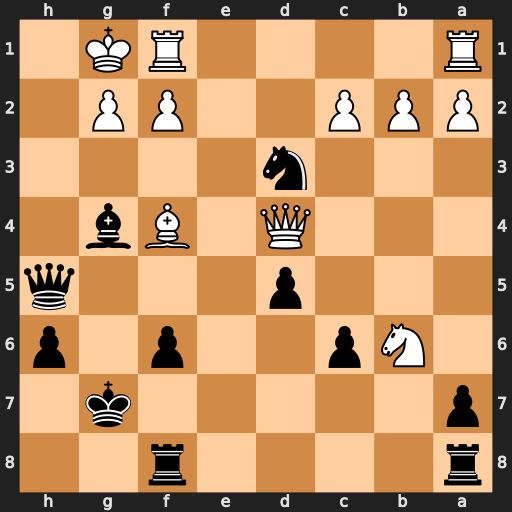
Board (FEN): r4r2/p5k1/1Np2p1p/3p3q/3Q1Bb1/3n4/PPP2PP1/R4RK1
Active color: b
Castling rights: -
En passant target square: -
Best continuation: Nxf4 Qxf4 axb6